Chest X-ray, PA view. Patient: 32 years old, sex F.
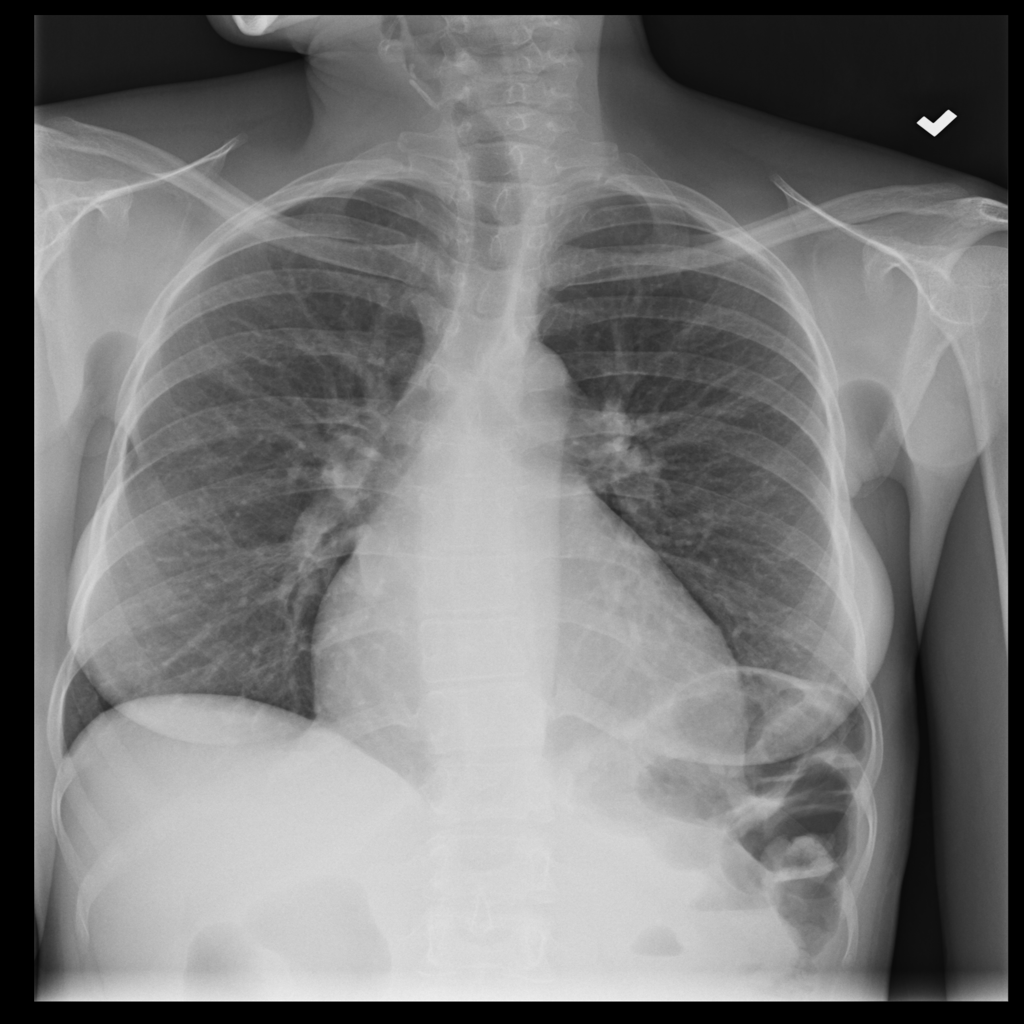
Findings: Cardiomegaly